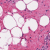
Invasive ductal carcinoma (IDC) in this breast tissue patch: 0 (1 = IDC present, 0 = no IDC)